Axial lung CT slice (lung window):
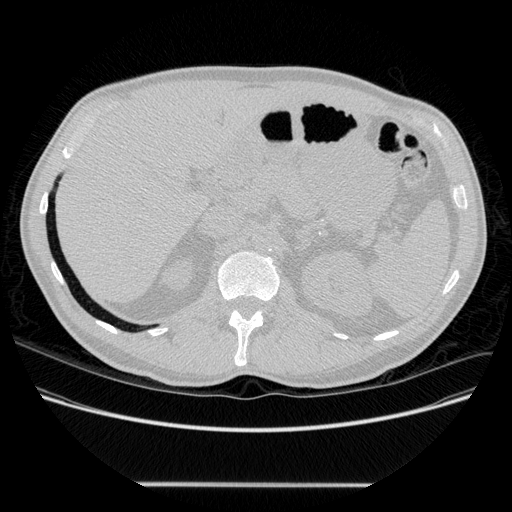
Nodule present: no